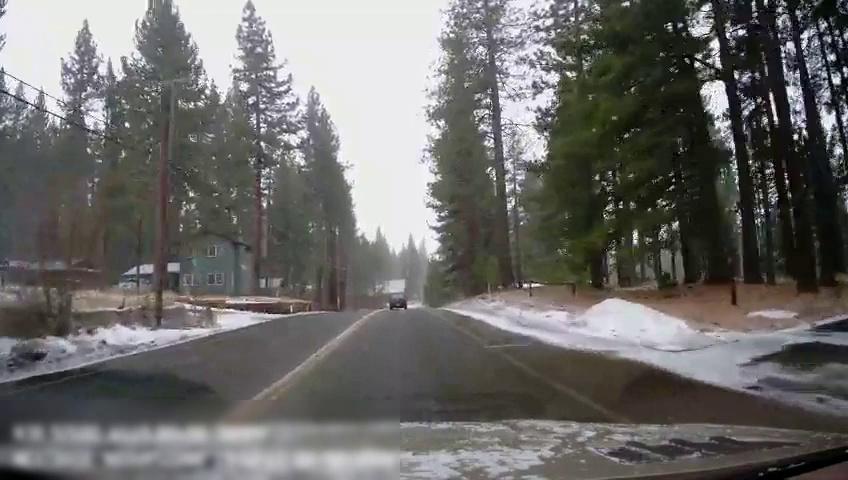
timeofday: Day
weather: Snowy
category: Drivable Space
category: Vehicles | Car
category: Lanes | Opposite Lane
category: Lanes | Opposite Lane
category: Lanes | Opposite Lane
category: Lanes | Current Lane